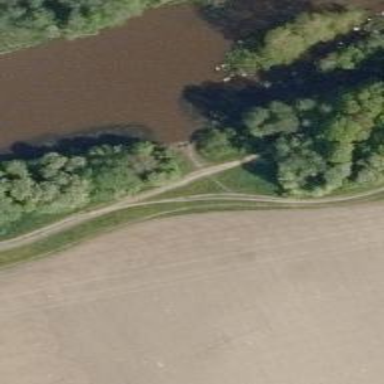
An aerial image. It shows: Path designated as portage way for whitewater activities.